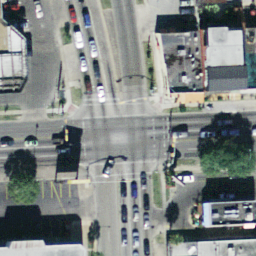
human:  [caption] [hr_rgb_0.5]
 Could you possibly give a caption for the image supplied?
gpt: An intersection with many cars on the road .

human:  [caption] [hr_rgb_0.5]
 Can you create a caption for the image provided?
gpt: A busy intersection only with some houses and plants at the corners .

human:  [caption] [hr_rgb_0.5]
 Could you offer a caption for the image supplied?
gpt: An intersection with some houses and plants at the corners .

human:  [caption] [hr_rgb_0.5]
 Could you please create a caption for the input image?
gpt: A busy intersection with two roads are not vertical to each other .

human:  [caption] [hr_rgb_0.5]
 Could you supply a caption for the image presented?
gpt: An intersection with two roads are not vertical to each other .